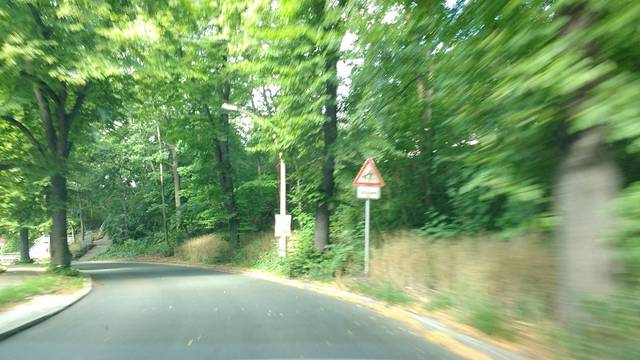
Region: Germany
Coordinates: 51.043, 12.137